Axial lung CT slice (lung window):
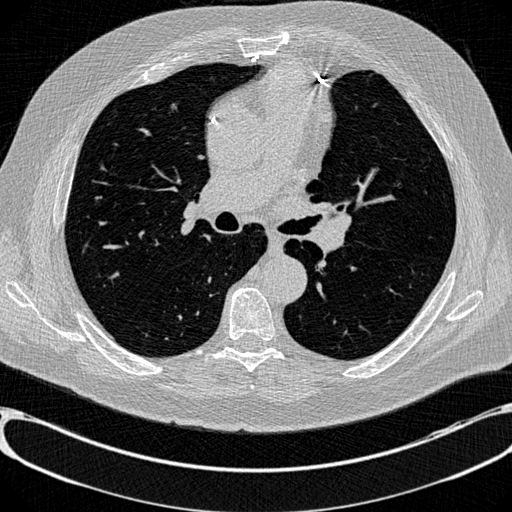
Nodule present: no